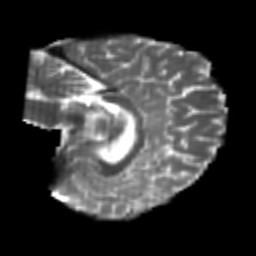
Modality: T2w
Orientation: sagittal
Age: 21
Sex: female
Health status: healthy
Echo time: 0.074 s